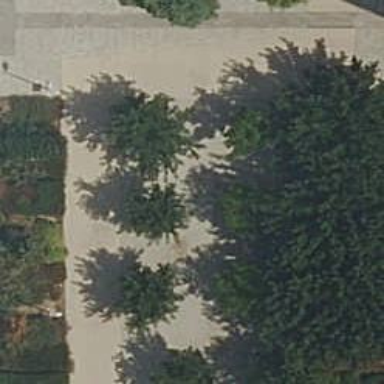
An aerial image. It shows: Single tag "natural: tree."